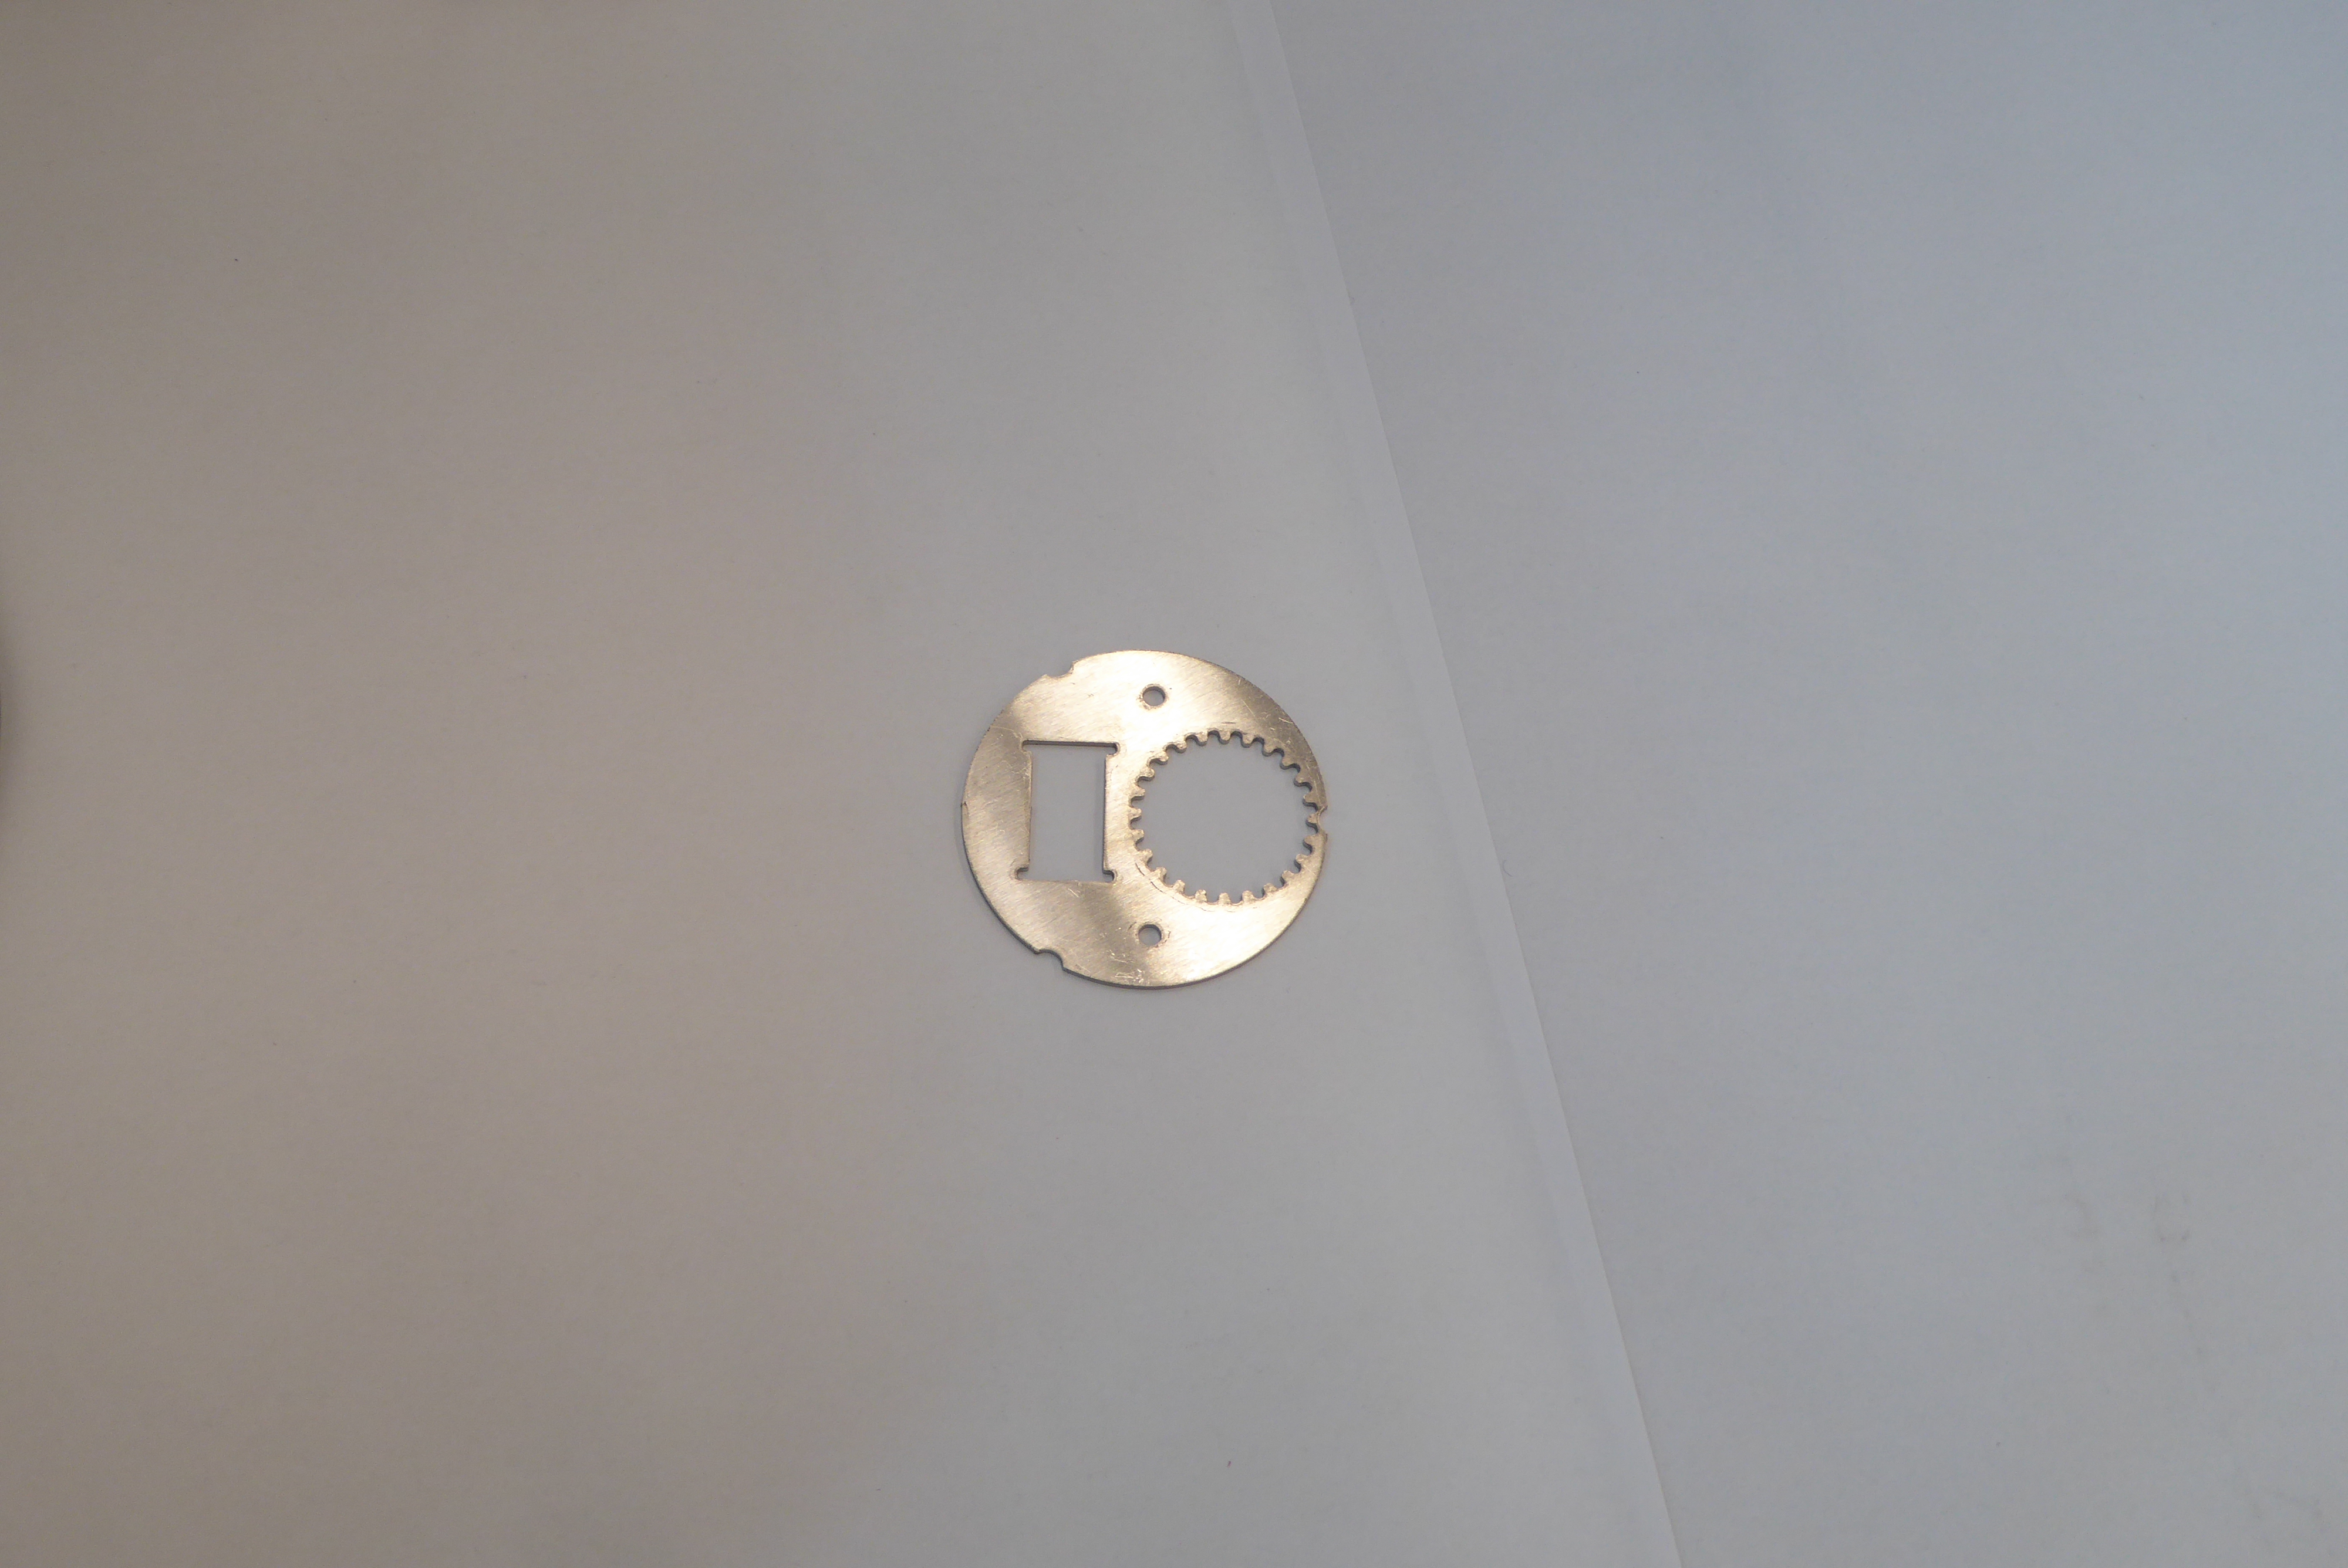
Label: Bottle Opener - Inlay